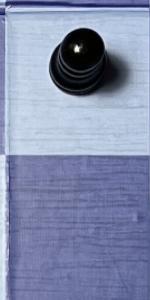
Label: Empty